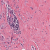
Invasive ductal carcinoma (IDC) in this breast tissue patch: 1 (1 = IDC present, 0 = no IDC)